Interaction volume radius: 10 \u00c5
Interaction volume height: 20 \u00c5
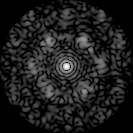
Disorder parameter: 0.7124